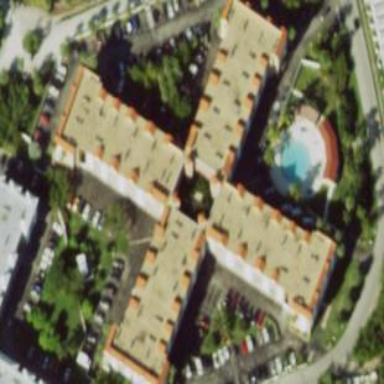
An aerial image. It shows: Office building.